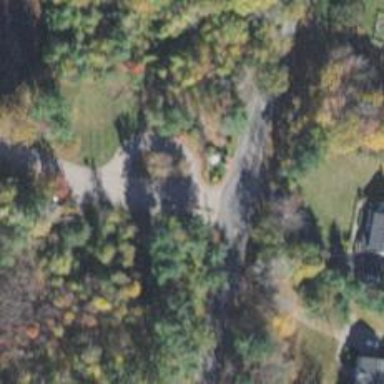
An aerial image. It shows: Residential road.